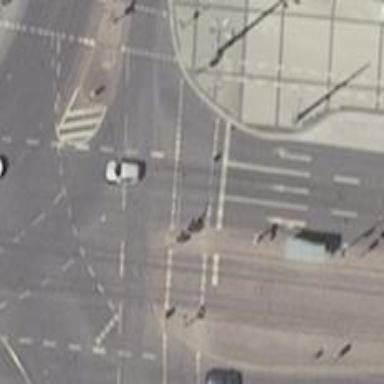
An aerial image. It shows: Road with traffic signals.